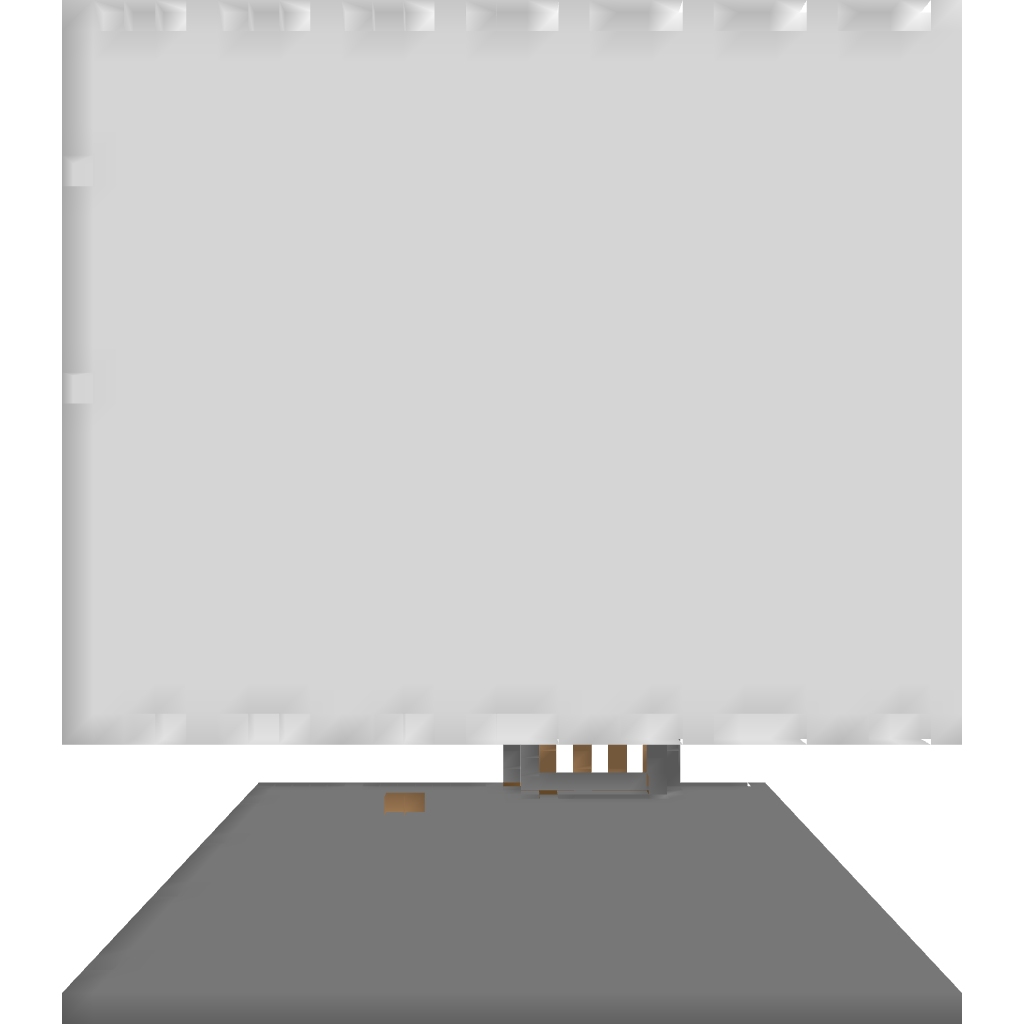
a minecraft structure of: Automatic Melon Farm bad low quality